Question: I have the following data that I need to pivot:
<URL>
there is more data but this is a good representation. There are several samples. The results column is a derived field.
I have tried 'pivot (max(results) for question in [OFFSET DIRECTION],[OFFSET DISTANCE],[REFERENCE LINE],[STATION NUMBER],[THICKNESS]'
I get pivoted data and the first set of rows (each with a new sample) with good data but starting with scmn (specimen number) is pulling data from other samples. I have tried various 'row_number() over (partition by sample, scmn order by sample, scmn) as [control]' but nothing is working.
What I need is:
[
I have spent many days on this and am hitting a wall. Any help will be greatly appreciated.
Here is sample code:
'''
drop table if exists smpl_rslt;
CREATE TABLE SMPL_RSLT
([SAMPLE] INT, QUESTION VARCHAR(100),VAL_NUM decimal(13,5), VAL_TXT VARCHAR(10),TST_STEP INT, SCMN INT)
INSERT INTO SMPL_RSLT VALUES
(732171,'Offset Direction',null, 'L',11,1),
(732171,'Offset Direction', null, 'L', 11, 2),
(732171,'Offset Direction',null,'L', 11,3),
(732171,'Offset Distance', <PHONE>, null, 13,1),
(732171,'Offset Distance', <PHONE>, null, 13,2),
(732171,'Offset Distance', <PHONE>, null, 13,3),
(732171,'Refence Line', null,'Centerline', 10,1),
(732171,'Refence Line', null,'Centerline', 10,2),
(732171,'Refence Line', null,'Centerline', 10,3),
(732171,'Station Number', null,'101+00', 5,1),
(732171,'Station Number', null,'101+05', 5,2),
(732171,'Station Number', null,'101+10', 5,3),
(732171,'Thickness', 6.500000,null, 14,1),
(732171,'Thickness', 6.500000,null, 14,2),
(732171,'Thickness', 6.500000,null, 14,3),
(732172,'Offset Direction',null, 'R',11,1),
(732172,'Offset Direction', null, 'R', 11, 2),
(732172,'Offset Direction',null,'R', 11,3),
(732172,'Offset Distance', <PHONE>, null, 13,1),
(732172,'Offset Distance', <PHONE>, null, 13,2),
(732172,'Offset Distance', <PHONE>, null, 13,3),
(732172,'Refence Line', null,'Right Edge', 10,1),
(732172,'Refence Line', null,'Right Edge', 10,2),
(732172,'Refence Line', null,'Right Edge', 10,3),
(732172,'Station Number', null,'210+00', 5,1),
(732172,'Station Number', null,'210+00', 5,2),
(732172,'Station Number', null,'210+00', 5,3),
(732172,'Thickness', 10.500000,null, 14,1),
(732172,'Thickness', 10.200000,null, 14,2),
(732172,'Thickness', 10.000000,null, 14,3);
select * from SMPL_RSLT
use test;
select [sample],[station number], [REFERENCE LINE],[OFFSET DIRECTION], [OFFSET DISTANCE],[THICKNESS]
from (
SELECT [sample],question,IIF(COALESCE(CAST(VAL_NUM AS VARCHAR(10)), VAL_TXT) = '','TEST IN PROGRESS',COALESCE(CAST(VAL_NUM AS VARCHAR(10)), VAL_TXT))AS RESULT
,row_number() over (partition by [sample],question order BY [sample], question) spcmn
from SMPL_RSLT) t
pivot (max(result) for question in
([station number], [REFERENCE LINE],[OFFSET DIRECTION], [OFFSET DISTANCE],[THICKNESS])) p
'''
Reference line is not showing values
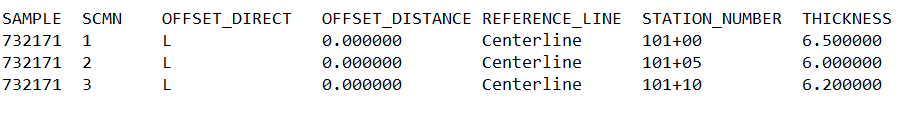
Answer: You have used wrong column values for the PIVOT which resulted you in NULL for Reference. Make sure you copy and paste column names when you use them in PIVOTS. That was the issue here. Error was [REFENCE LINE] had a spelling mistake. Avoid this, copy and paste column values when using them in PIVOTS as PIVOTS dealing with rows values.
1st without block column names
'''
select [sample],[Station Number], [Refence Line],[Offset Direction], [Offset Distance] ,[Thickness]
from (
SELECT
[sample]
,question,IIF(COALESCE(CAST(VAL_NUM AS VARCHAR(10)), VAL_TXT) = '','TEST IN PROGRESS',COALESCE(CAST(VAL_NUM AS VARCHAR(10)), VAL_TXT))AS RESULT
,row_number() over (partition by [sample],question order BY [sample], question) spcmn
from SMPL_RSLT
) t
pivot
(
max(result)
for question in ([Station Number], [Refence Line],[Offset Direction], [Offset Distance] ,[Thickness])
) p
ORDER BY P.[Refence Line]
'''
<URL>
If you need to get capital column names in your query.
2nd with block column names
'''
select [sample],[Station Number], [Refence Line],[Offset Direction], [Offset Distance] ,[Thickness]
from (
SELECT
[sample]
,question AS [question]
,IIF(COALESCE(CAST(VAL_NUM AS VARCHAR(10)), VAL_TXT) = '','TEST IN PROGRESS',COALESCE(CAST(VAL_NUM AS VARCHAR(10)), VAL_TXT))AS RESULT
,row_number() over (partition by [sample],question order BY [sample], question) spcmn
from SMPL_RSLT
) t
pivot
(
max(result)
for question in ([STATION NUMBER], [REFENCE LINE],[OFFSET DIRECTION], [OFFSET DISTANCE] ,[THICKNESS])
) p
ORDER BY P.[Refence Line]
'''
<URL>